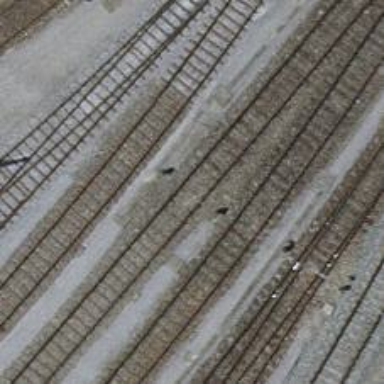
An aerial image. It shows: Railway yard with electrified tracks and single track.